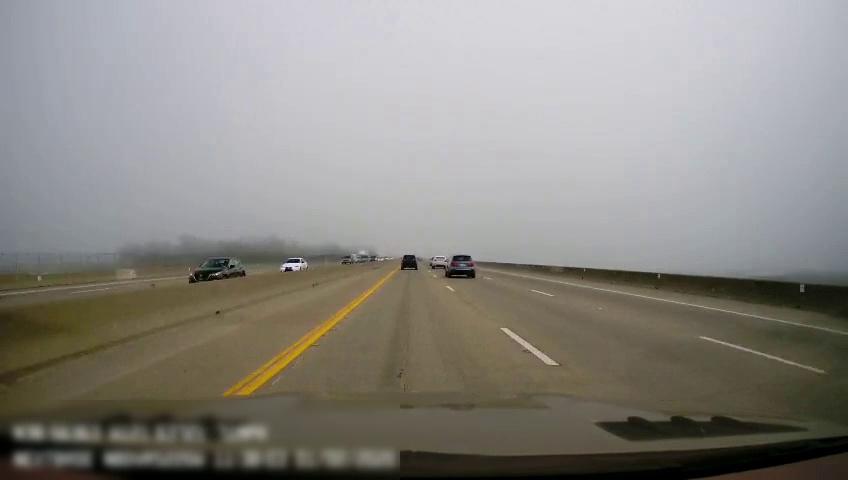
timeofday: Day
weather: Cloudy
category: Drivable Space
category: Drivable Space
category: Vehicles | Car
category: Vehicles | Car
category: Vehicles | SUV
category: Vehicles | SUV
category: Vehicles | SUV
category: Vehicles | SUV
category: Vehicles | SUV
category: Lanes | Current Lane
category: Lanes | Current Lane
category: Lanes | Alternate Lane
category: Lanes | Alternate Lane
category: Lanes | Alternate Lane
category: Lanes | Opposite Lane
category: Lanes | Opposite Lane